Question: I wonder why the field 'email' is not marked as a required field in Simple-Form, as when submitting it empty there is a validation error "can't be blank".

It seems that the validation rules for the email field come from Devise, so they are available to the validation mechanism, but not to Simple-Form. Why's that?
I could simply add another 'validates :email, presence: true' to my 'User' model, but this seems overkill. Or I could add a 'required: true' to the 'f.input :email' method of Simple-Form, but this seems like overkill, too.
Here's the relevant part of my 'User' model:
'''
class User < ActiveRecord::Base
# Include default devise modules. Others available are:
# :timeoutable and :omniauthable
devise :database_authenticatable, :registerable,
:recoverable, :rememberable, :trackable, :validatable,
:confirmable, :lockable, authentication_keys: [:login]
validates :name, presence: true
'''
Do I have something configured incorrect/incomplete?
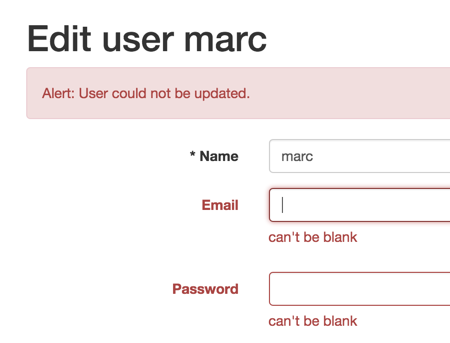
Answer: From Simple Form's <URL>:
> For performance reasons, this detection is skipped on validations that
make use of conditional options, such as :if and :unless.
And you can see that Devise will add validation with an ':if' in <URL>
'''
base.class_eval do
validates_presence_of :email, if: :email_required?
validates_uniqueness_of :email, allow_blank: true, if: :email_changed?
validates_format_of :email, with: email_regexp, allow_blank: true, if: :email_changed?
validates_presence_of :password, if: :password_required?
validates_confirmation_of :password, if: :password_required?
validates_length_of :password, within: password_length, allow_blank: true
end
'''
So you have to mark the field as required in your views.